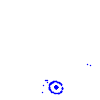
Particle: kaon